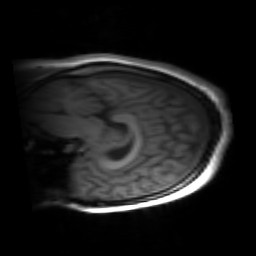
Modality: inplaneT1
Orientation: sagittal
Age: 29
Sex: female
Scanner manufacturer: siemens
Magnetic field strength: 3 T
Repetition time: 1.2 s
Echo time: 0.00251 s